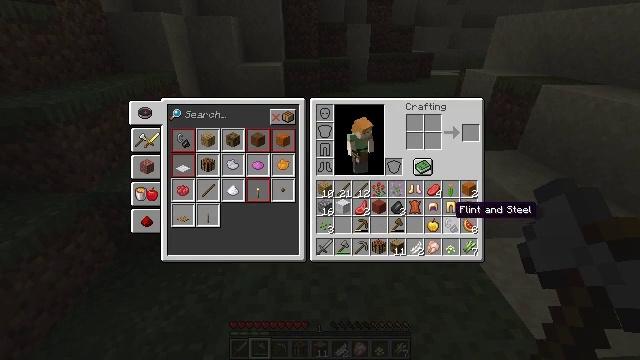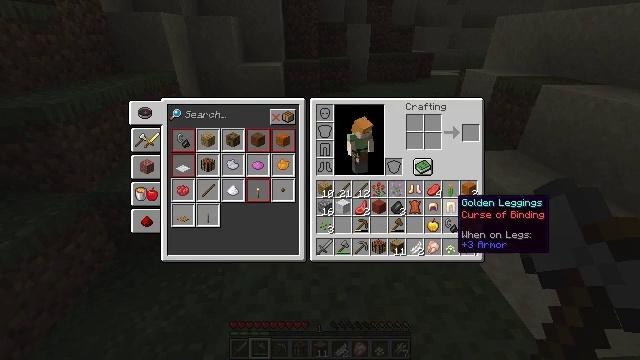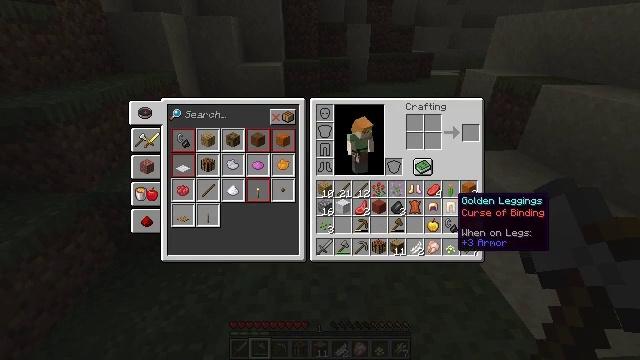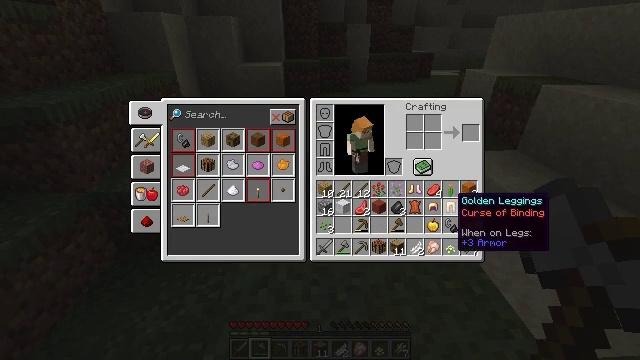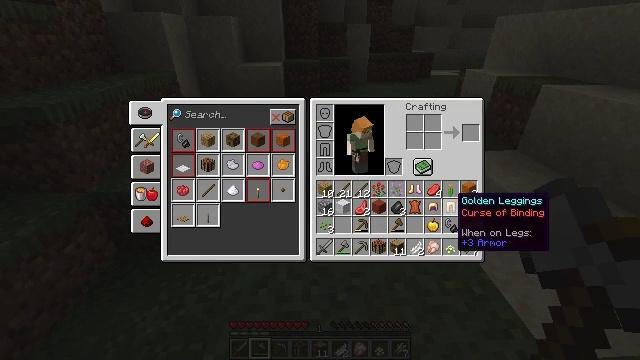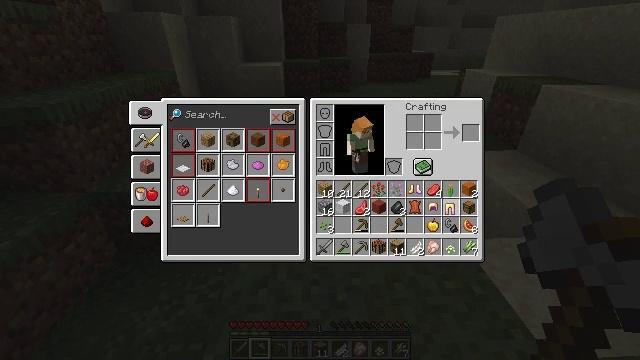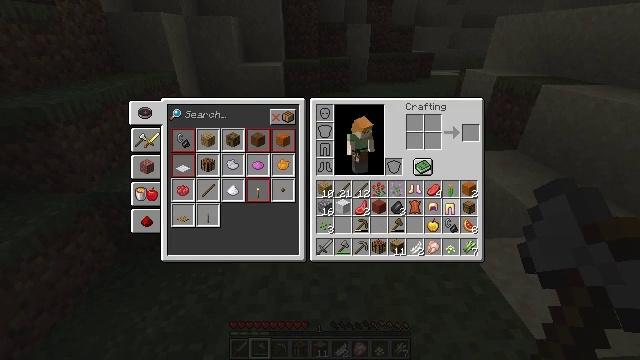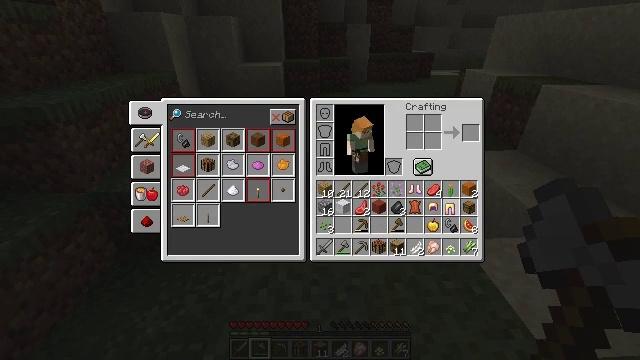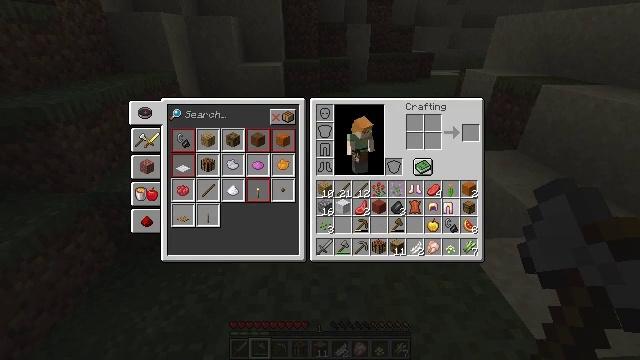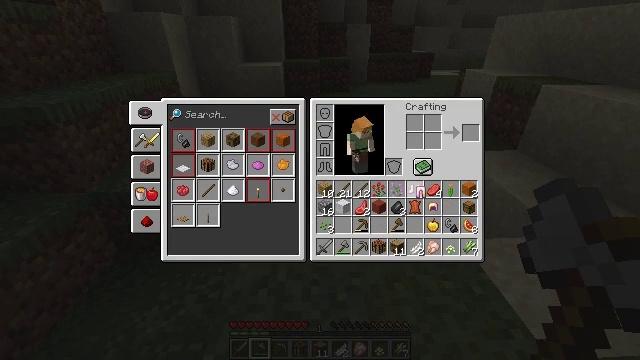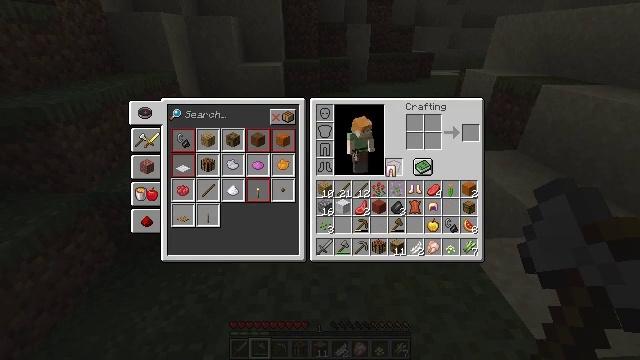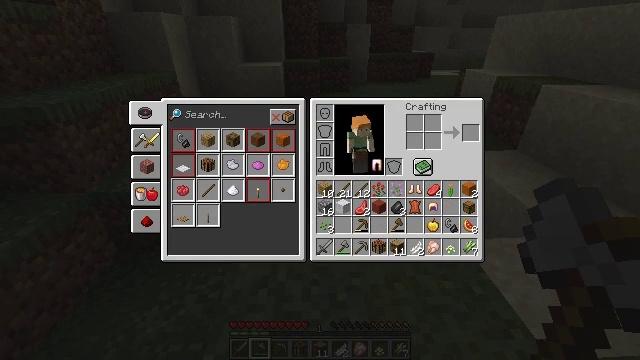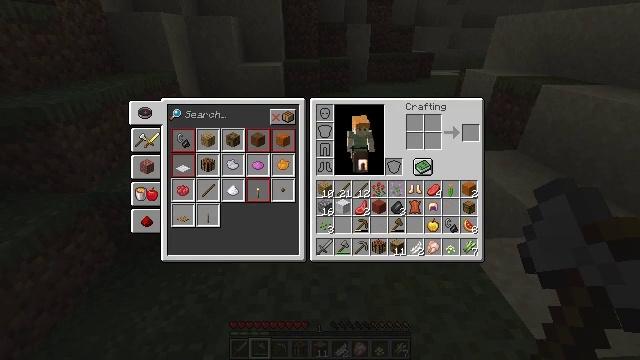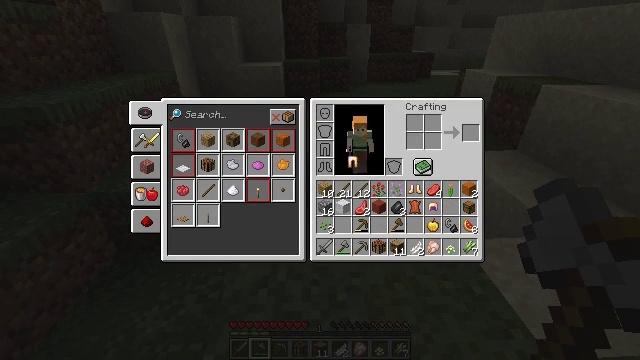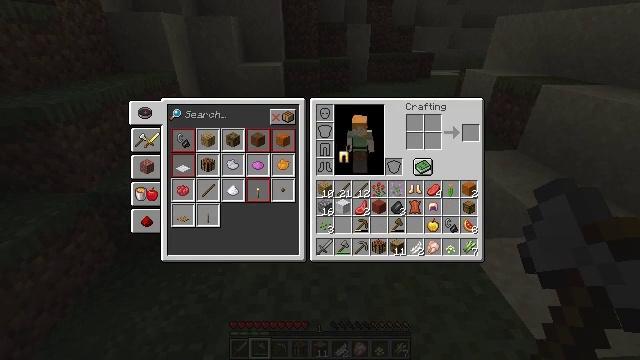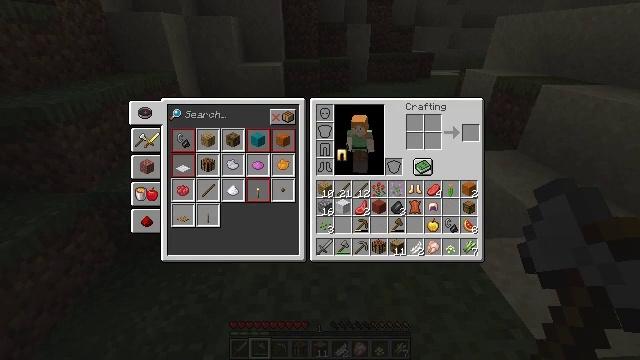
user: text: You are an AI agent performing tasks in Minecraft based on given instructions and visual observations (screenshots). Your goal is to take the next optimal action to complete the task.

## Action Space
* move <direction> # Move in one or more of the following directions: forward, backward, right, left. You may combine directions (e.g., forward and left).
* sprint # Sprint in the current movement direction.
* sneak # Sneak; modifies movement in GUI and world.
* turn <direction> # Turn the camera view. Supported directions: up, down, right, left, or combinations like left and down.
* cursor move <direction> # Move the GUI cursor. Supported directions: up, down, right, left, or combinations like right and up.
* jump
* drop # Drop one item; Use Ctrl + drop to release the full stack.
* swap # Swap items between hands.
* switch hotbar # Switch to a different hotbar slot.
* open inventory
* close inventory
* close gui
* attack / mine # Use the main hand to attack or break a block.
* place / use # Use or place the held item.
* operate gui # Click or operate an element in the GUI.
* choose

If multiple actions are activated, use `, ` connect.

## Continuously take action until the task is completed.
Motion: motion action
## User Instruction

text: Dig up some sand.
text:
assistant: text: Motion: cursor move up
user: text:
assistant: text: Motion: no_op
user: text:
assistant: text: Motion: no_op
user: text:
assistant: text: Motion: no_op
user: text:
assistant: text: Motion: operate gui
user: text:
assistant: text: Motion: operate gui
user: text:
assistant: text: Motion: operate gui
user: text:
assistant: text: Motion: no_op
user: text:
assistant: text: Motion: cursor move left and up
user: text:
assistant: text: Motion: cursor move left and up
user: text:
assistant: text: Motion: cursor move left
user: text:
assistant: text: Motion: cursor move left
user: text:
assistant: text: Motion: cursor move left
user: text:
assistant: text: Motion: cursor move left
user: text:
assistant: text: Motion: no_op
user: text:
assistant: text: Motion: no_op
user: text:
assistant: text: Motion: no_op
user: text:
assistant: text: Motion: no_op
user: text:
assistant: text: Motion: no_op
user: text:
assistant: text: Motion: no_op
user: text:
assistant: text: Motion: no_op
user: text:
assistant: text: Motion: no_op
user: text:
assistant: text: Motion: no_op
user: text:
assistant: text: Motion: no_op
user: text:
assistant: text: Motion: no_op
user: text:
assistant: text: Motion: no_op
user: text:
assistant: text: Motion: operate gui
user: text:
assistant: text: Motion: operate gui
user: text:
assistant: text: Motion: operate gui
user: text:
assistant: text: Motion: no_op